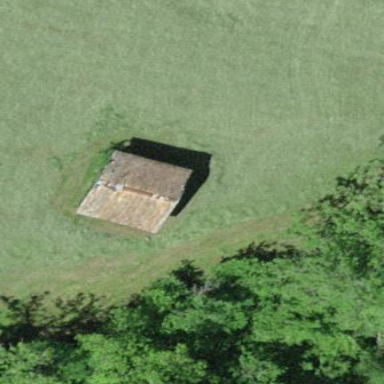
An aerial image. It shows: Barn.